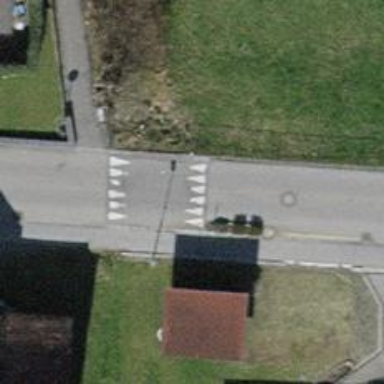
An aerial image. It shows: Traffic calming hump on the road.